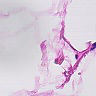
Metastatic tissue present: no